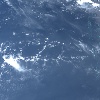
Label: water